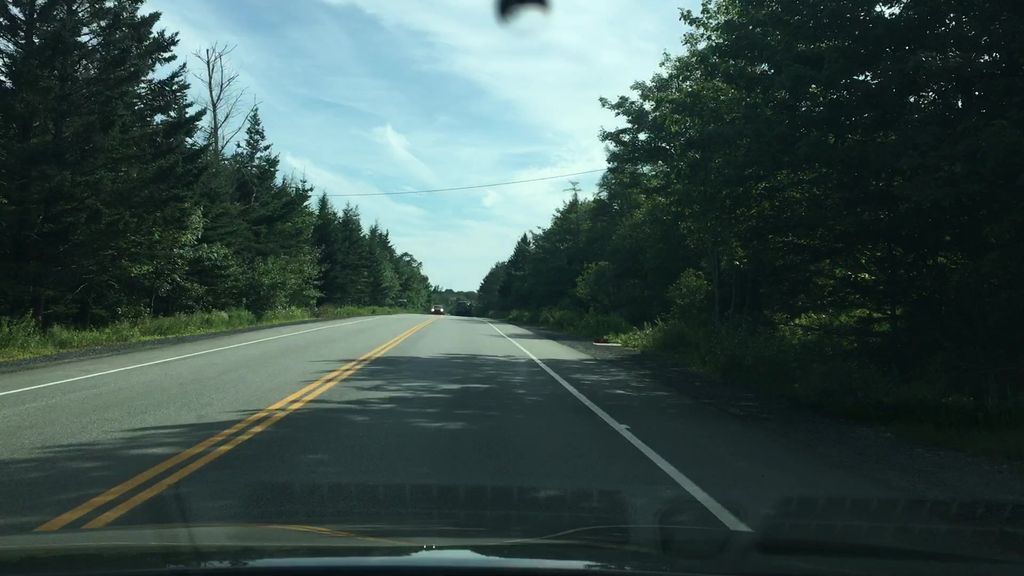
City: halifax